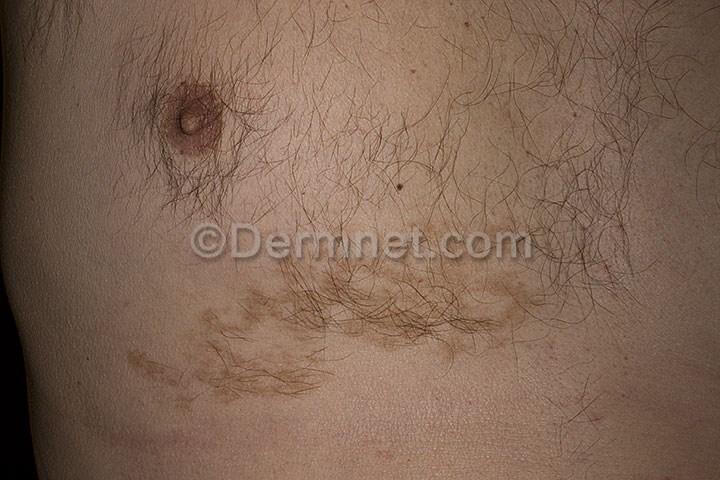
Disease: Melanoma Skin Cancer Nevi and Moles